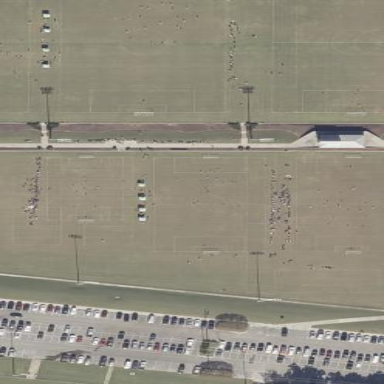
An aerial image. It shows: Soccer pitch for leisure land activities.